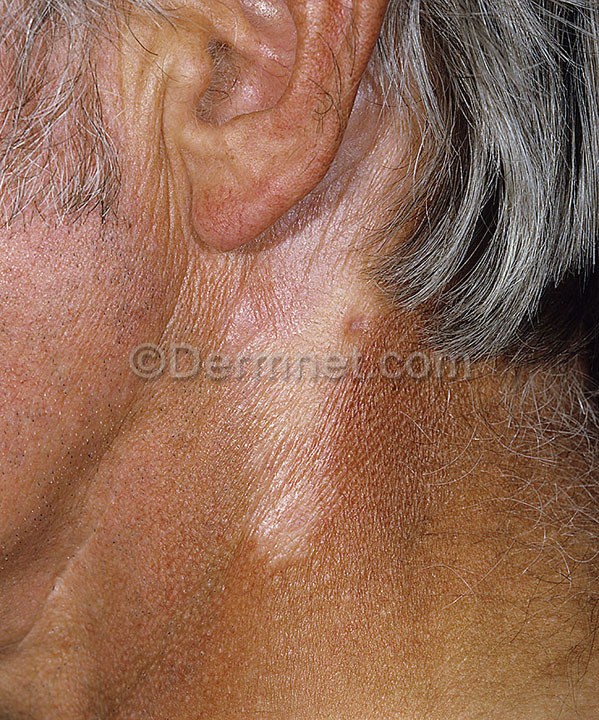
Disease: Lupus and other Connective Tissue diseases